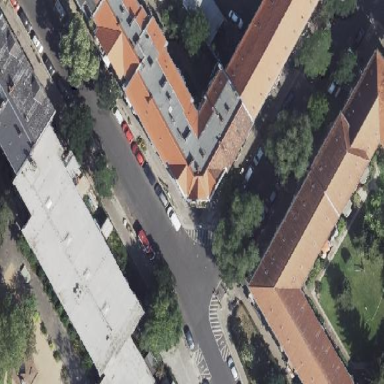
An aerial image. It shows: Asphalt surface in residential road area.